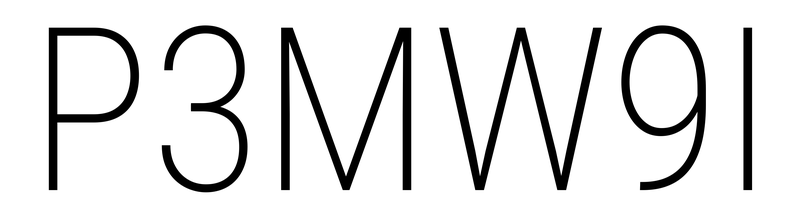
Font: Roboto_Condensed_ExtraLight